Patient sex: F
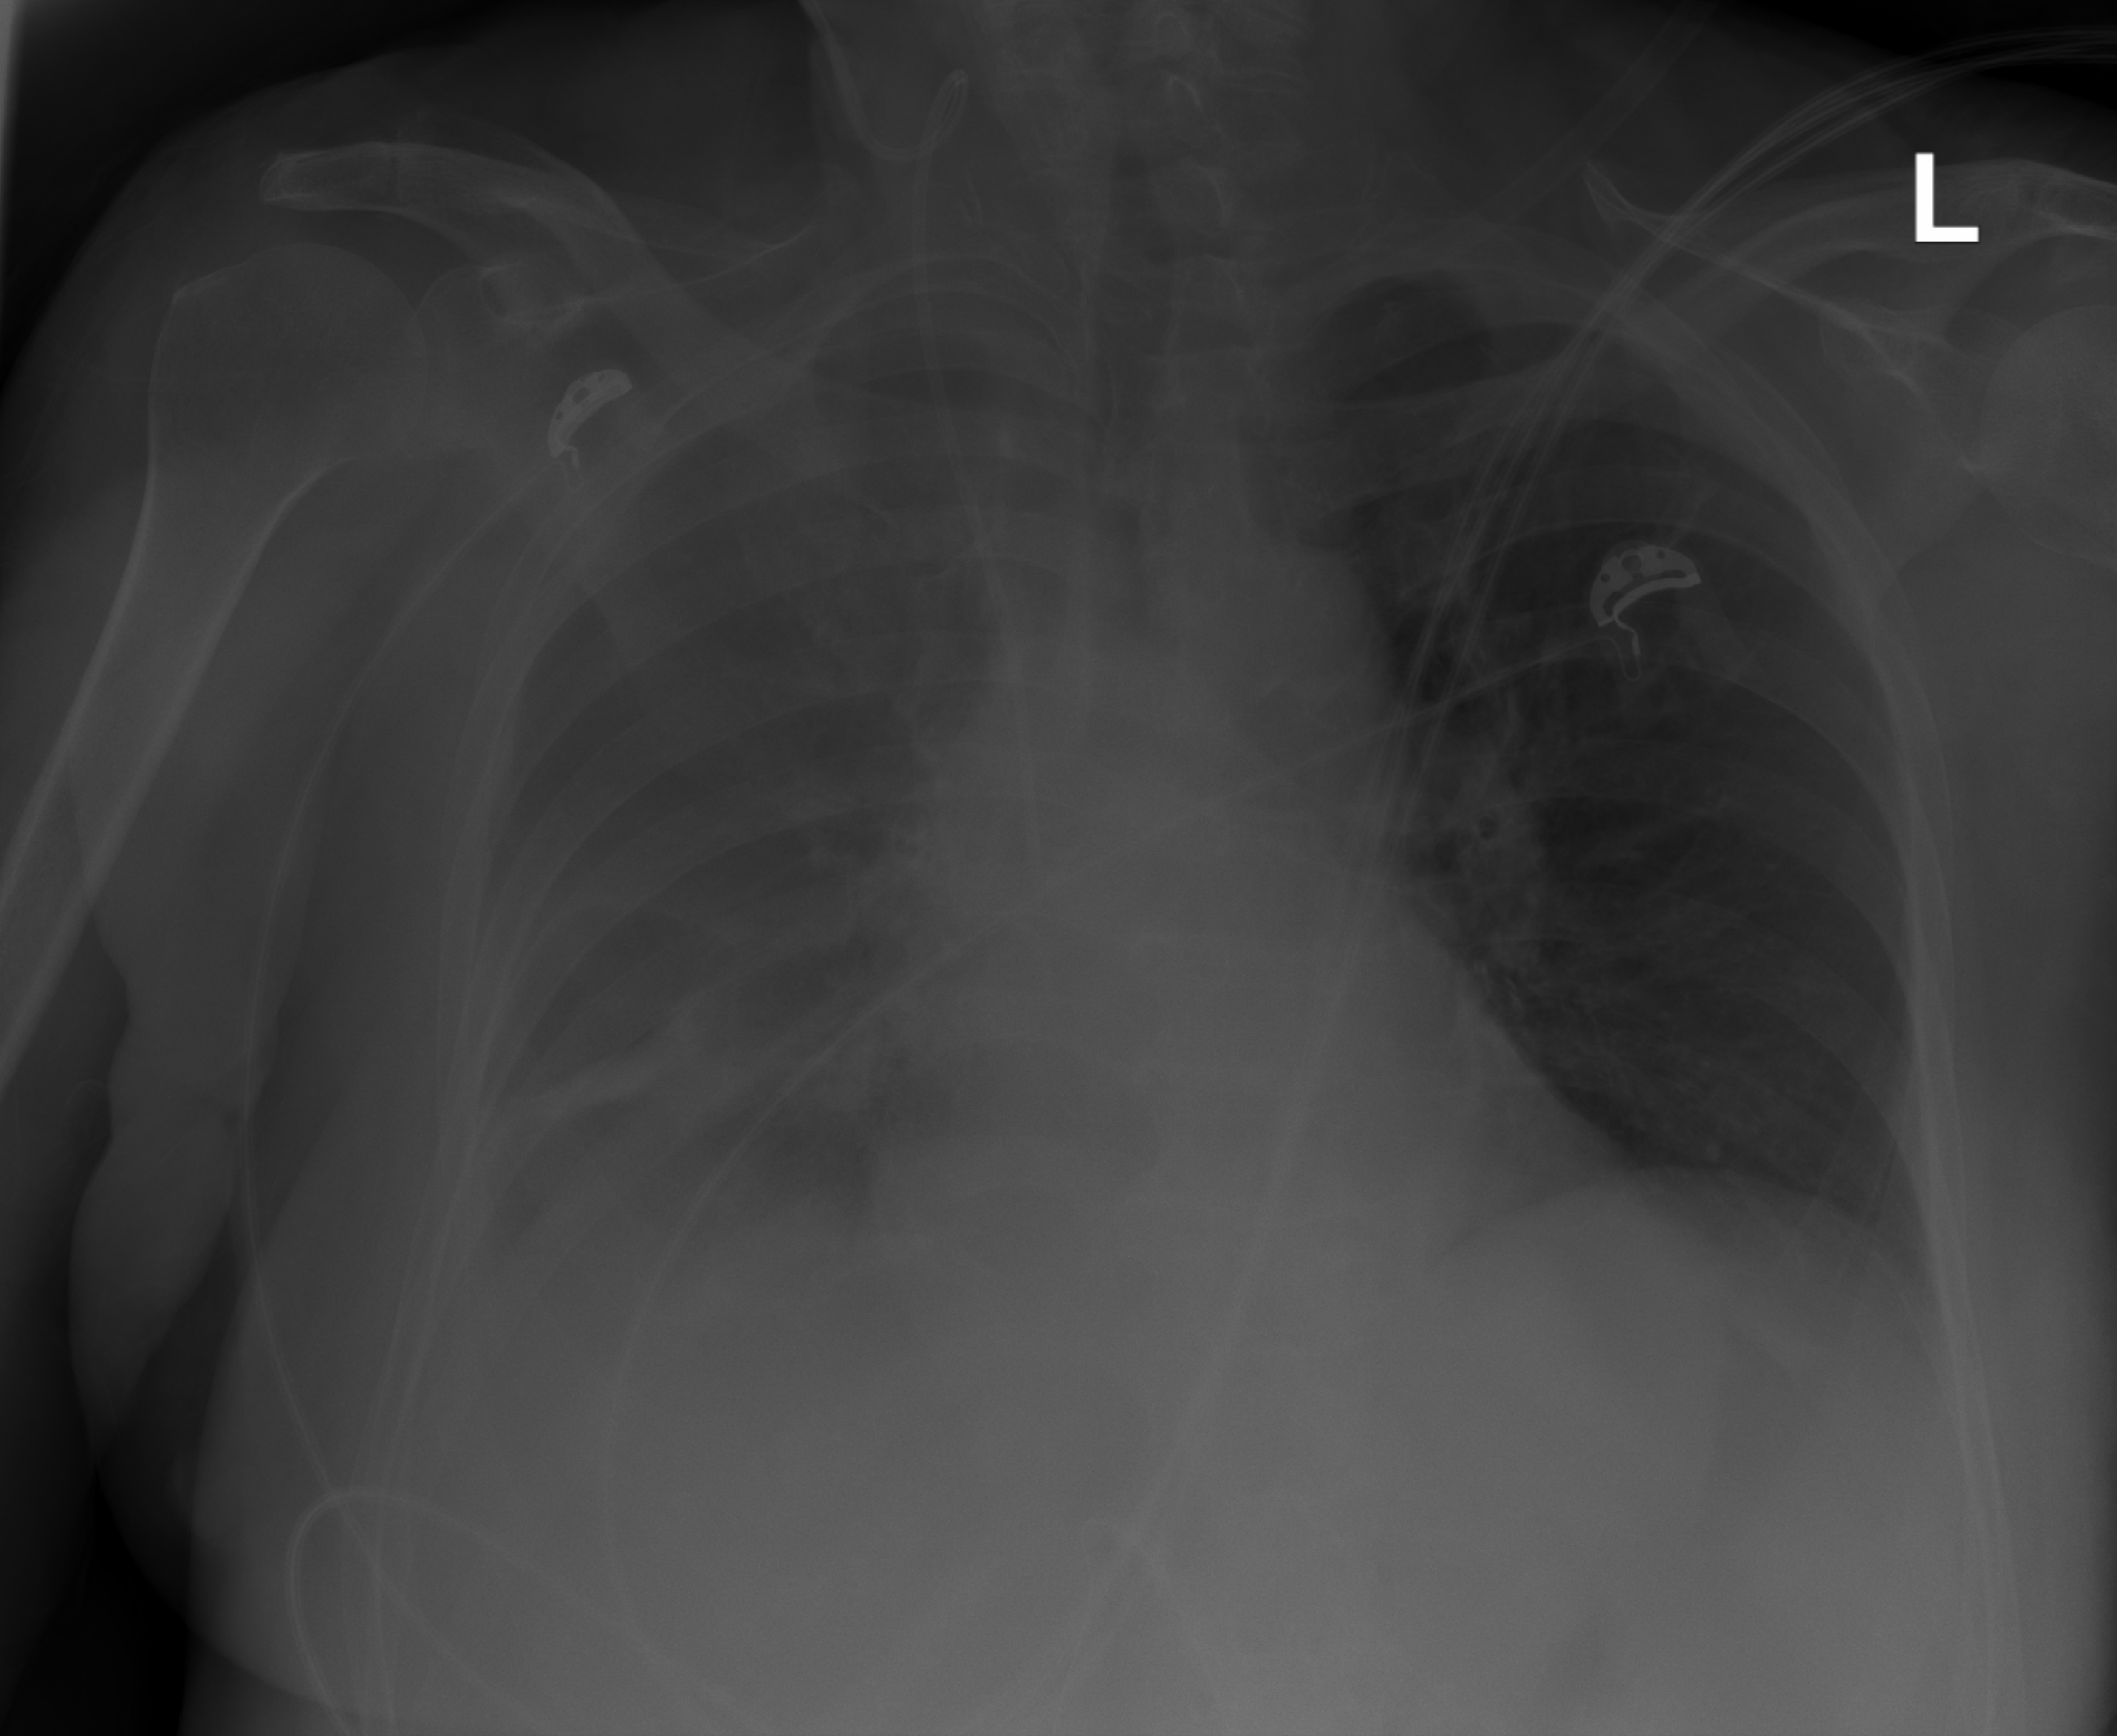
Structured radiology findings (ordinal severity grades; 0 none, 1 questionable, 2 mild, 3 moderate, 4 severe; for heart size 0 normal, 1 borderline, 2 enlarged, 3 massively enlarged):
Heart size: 0
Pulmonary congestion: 0
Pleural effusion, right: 3
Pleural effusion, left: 0
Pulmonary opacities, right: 0
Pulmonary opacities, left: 0
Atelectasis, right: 3
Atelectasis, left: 0